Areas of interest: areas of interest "Industrial Park"
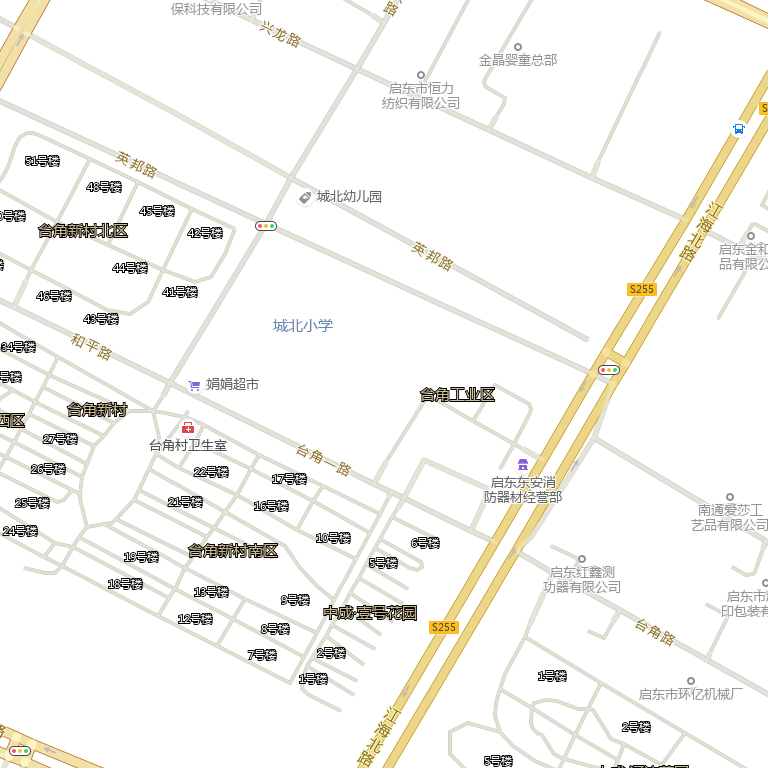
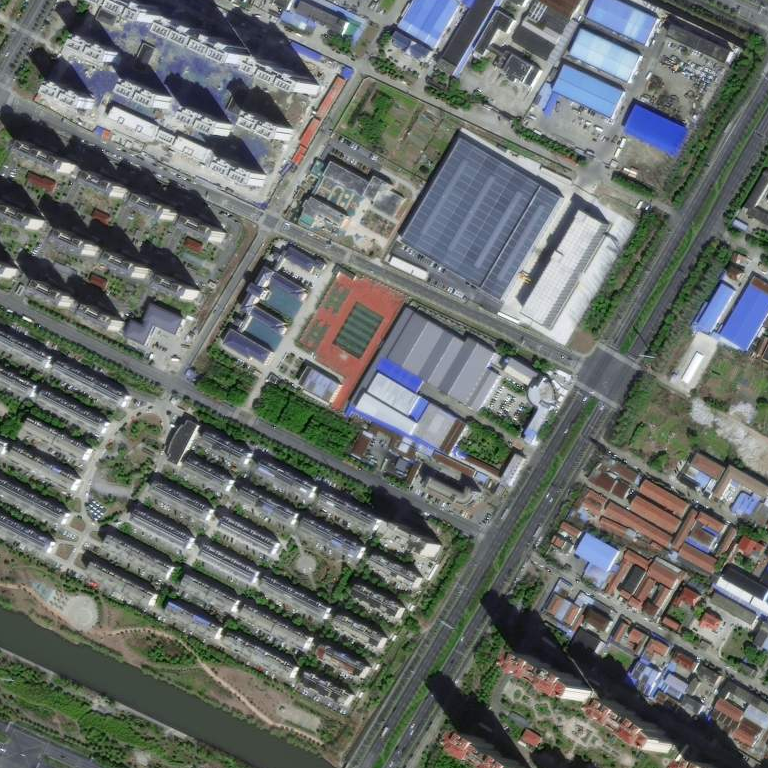